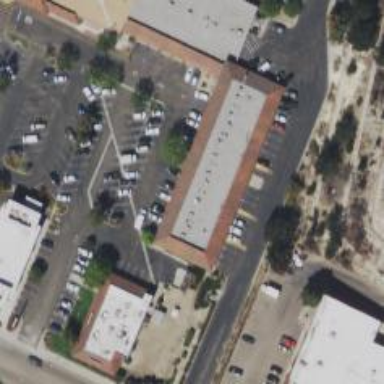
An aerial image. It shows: Clinic.